Aerial crown-view tile of a tropical tree (Barro Colorado Island, Panama), acquired 20250414:
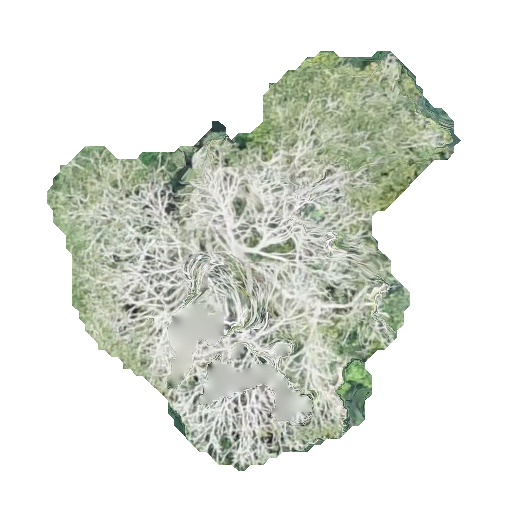
Species: Tabebuia rosea
GBIF accepted scientific name: Tabebuia rosea
Crown area: 150.955 m²